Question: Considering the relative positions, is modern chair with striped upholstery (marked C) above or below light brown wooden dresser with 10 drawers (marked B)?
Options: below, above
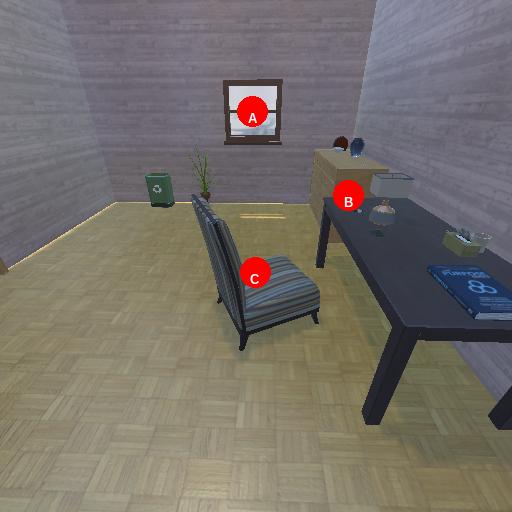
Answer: below